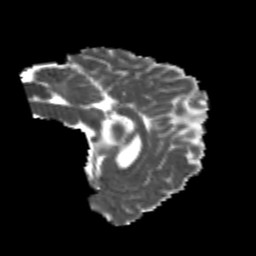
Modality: MD
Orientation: sagittal
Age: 21
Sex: male
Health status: healthy
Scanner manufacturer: philips
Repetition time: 7.389 s
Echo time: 0.08599 s